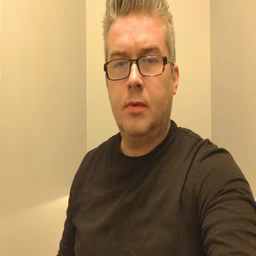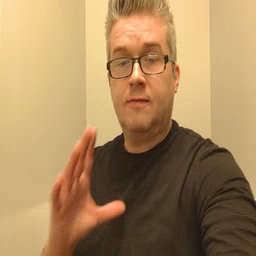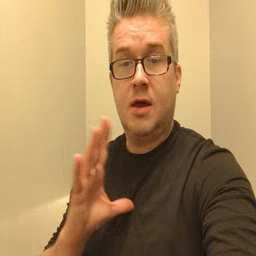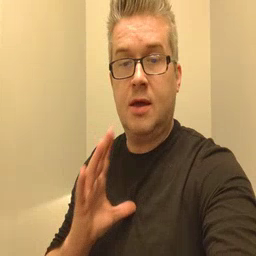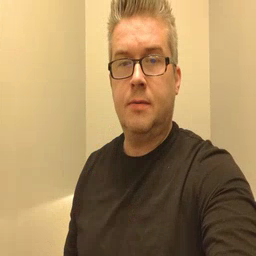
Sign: fine